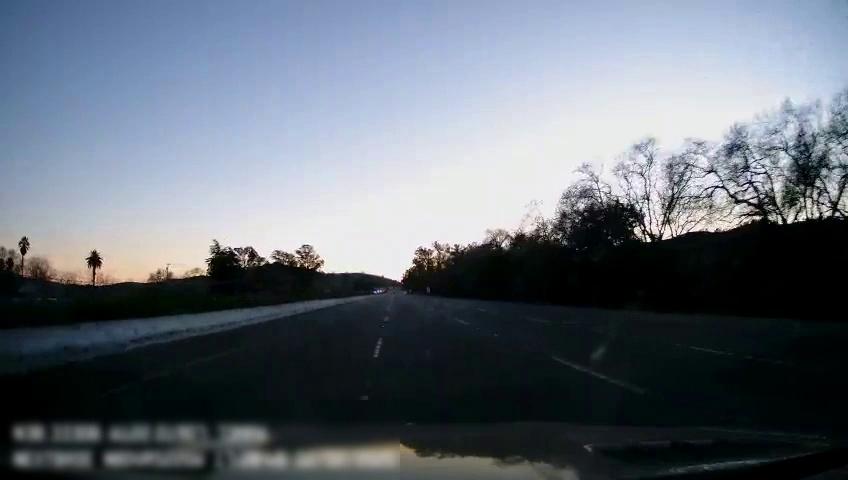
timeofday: Day
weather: Cloudy
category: Drivable Space
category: Lanes | Current Lane
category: Lanes | Current Lane
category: Lanes | Alternate Lane
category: Lanes | Alternate Lane